Question:
I need to make the program which have one form that contains PNG image with transparent area. Form must be invisible, while image must stay visible and transparent area must stay transparent. The problem is image transparency. In this case, main form is transparent, invisible, while all components/controls stays visible. But, transparent area of PNG image doesn't keep transparency. How to keep transparency?
'''
procedure MakeTransparent;
var
AControl: TControl;
A, Margin, X, Y, CtlX, CtlY: Integer;
begin
Margin := (Width - ClientWidth) div 2;
FullRgn := CreateRectRgn(0, 0, Width, Height);
X := Margin;
Y := Height - ClientHeight - Margin;
ClientRgn := CreateRectRgn(X, Y, X + ClientWidth, Y + ClientHeight);
CombineRgn(FullRgn, FullRgn, ClientRgn, RGN_DIFF);
for A := 0 to ControlCount - 1 do
begin
AControl := Controls[A];
if (AControl is TWinControl) or (AControl is TGraphicControl) then with AControl do
begin
if Visible then
begin
CtlX := X + Left;
CtlY := Y + Top;
CtlRgn := CreateRectRgn(CtlX, CtlY, CtlX + Width, CtlY + Height);
CombineRgn(FullRgn, FullRgn, CtlRgn, RGN_OR);
end;
end;
end;
SetWindowRgn(Handle, FullRgn, True);
end;
procedure UndoTransparency;
begin
FullRgn := CreateRectRgn(0, 0, Width, Height);
CombineRgn(FullRgn, FullRgn, FullRgn, RGN_COPY);
SetWindowRgn(Handle, FullRgn, True);
end;
'''
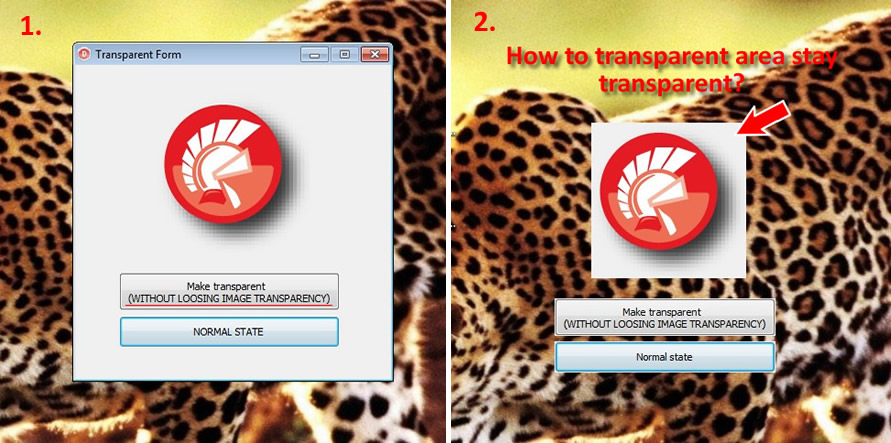
Answer: Just drop this code with a button in your Form and you'll see your Form with your PNG becoming transparent:
'''
procedure SetTransparent(Aform: TForm; AValue: Boolean);
begin
Aform.TransparentColor := AValue;
Aform.TransparentColorValue := Aform.Color;
end;
procedure TForm2.Button1Click(Sender: TObject);
begin
SetTransparent(Self, True);
end;
'''